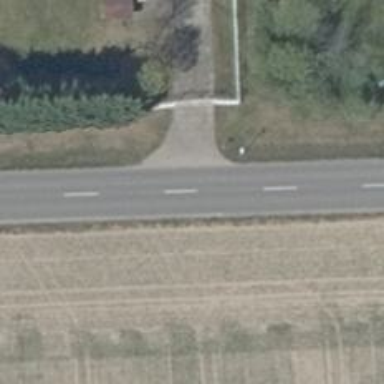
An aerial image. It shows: Asphalt service road.